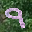
Label: 9